Brain MRI, t1w sequence, axial 2D slice.
Patient: age 27, sex F, weight 95 kg, height 1.95 m
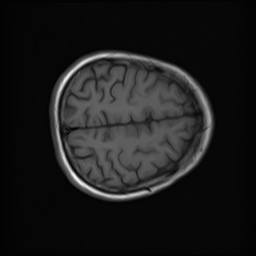